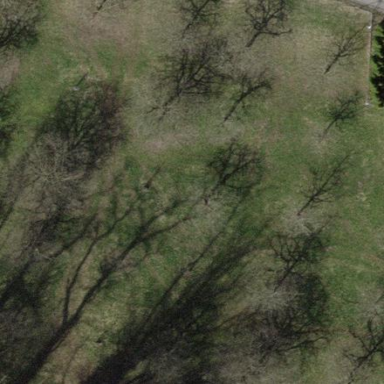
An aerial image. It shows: Orchard.